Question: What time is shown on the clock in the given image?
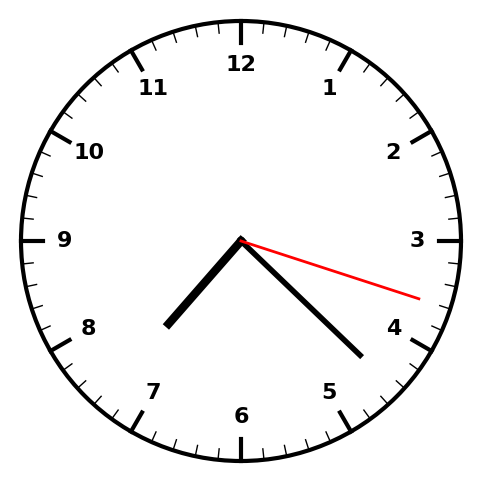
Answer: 07:22:18